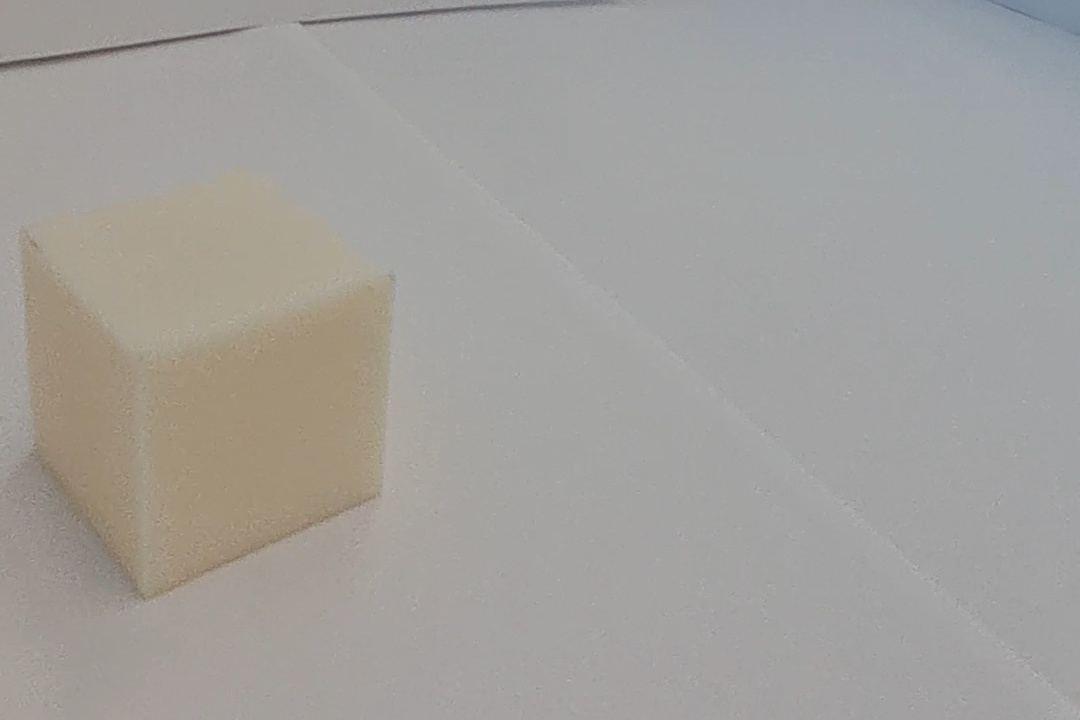
Label: Cuboid